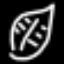
Label: leaf